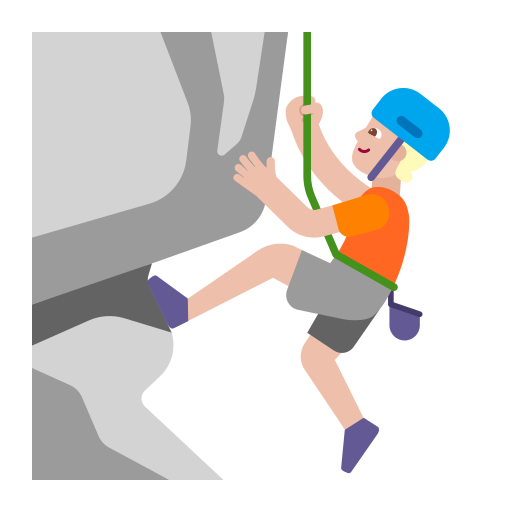
person climbing flat  light